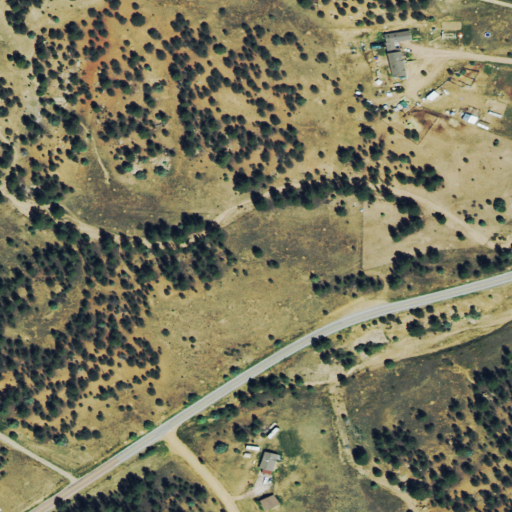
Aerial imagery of valley in Colorado named Indian Springs Gulch containing shrub, evergreen forest, open development, grassland, low intensity development, and medium intensity development